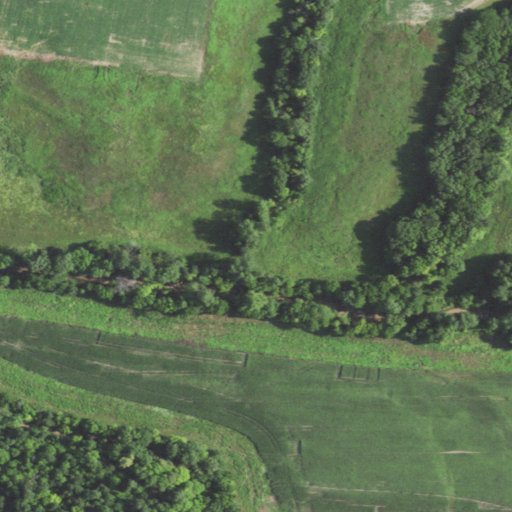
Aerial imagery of valley in Illinois named Happy Hollow containing pasture, deciduous forest, mixed forest, and cultivated crops